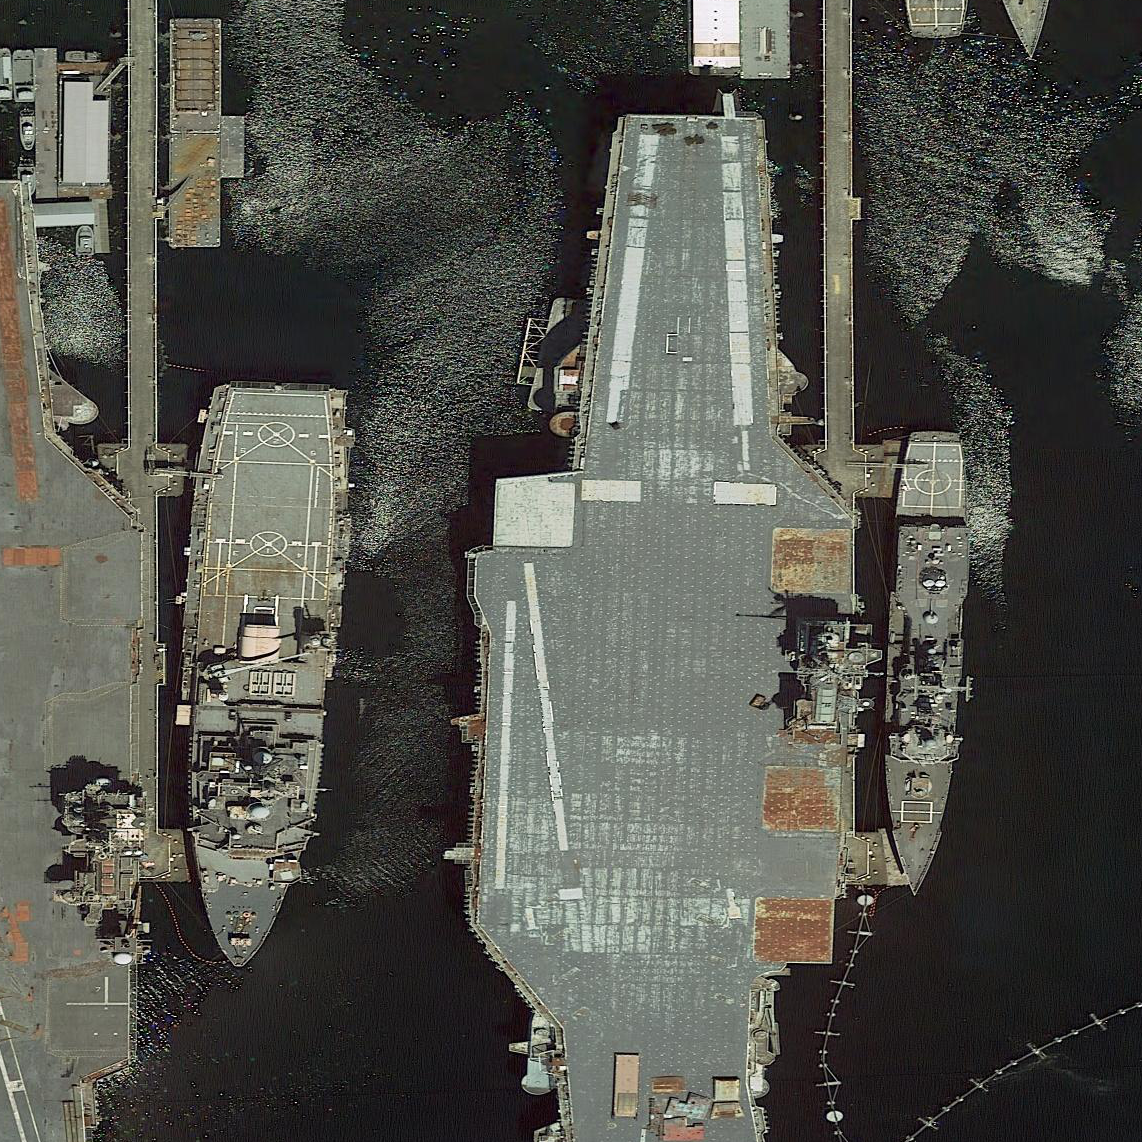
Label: aircraft_carrier